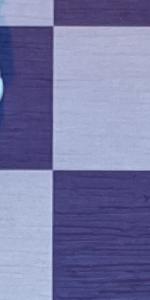
Label: Empty